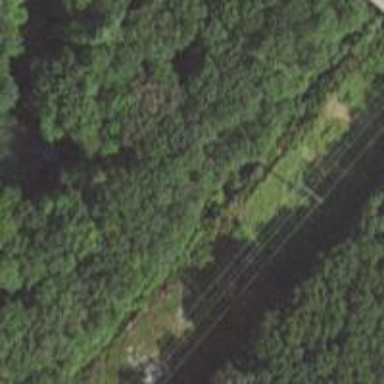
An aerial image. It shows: Abandoned railway.